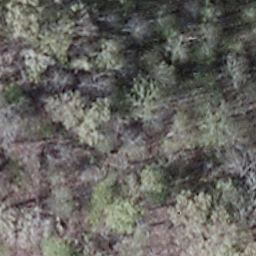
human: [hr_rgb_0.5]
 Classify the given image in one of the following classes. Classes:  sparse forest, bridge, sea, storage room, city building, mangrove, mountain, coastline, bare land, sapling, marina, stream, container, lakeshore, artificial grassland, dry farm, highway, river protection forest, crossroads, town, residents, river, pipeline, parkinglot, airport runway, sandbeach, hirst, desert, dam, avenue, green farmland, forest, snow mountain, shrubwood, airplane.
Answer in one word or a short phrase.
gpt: shrubwood